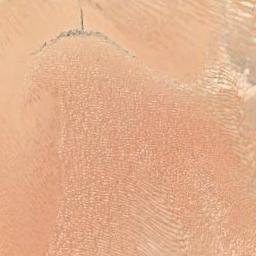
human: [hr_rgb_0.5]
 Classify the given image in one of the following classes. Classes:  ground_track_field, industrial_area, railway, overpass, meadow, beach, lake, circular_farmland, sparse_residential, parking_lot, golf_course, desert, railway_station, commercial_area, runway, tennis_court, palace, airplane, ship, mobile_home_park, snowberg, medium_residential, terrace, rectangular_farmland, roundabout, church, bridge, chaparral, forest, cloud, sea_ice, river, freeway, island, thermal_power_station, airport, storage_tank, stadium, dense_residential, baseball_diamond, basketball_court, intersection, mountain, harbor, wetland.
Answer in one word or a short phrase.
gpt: desert